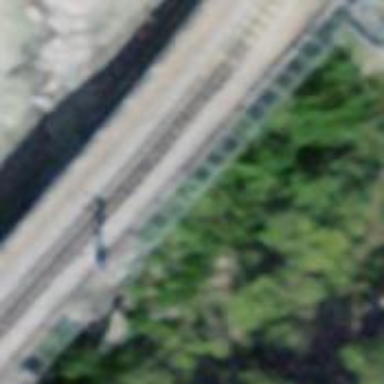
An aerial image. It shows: Narrow-gauge railway bridge with electrified contact line.